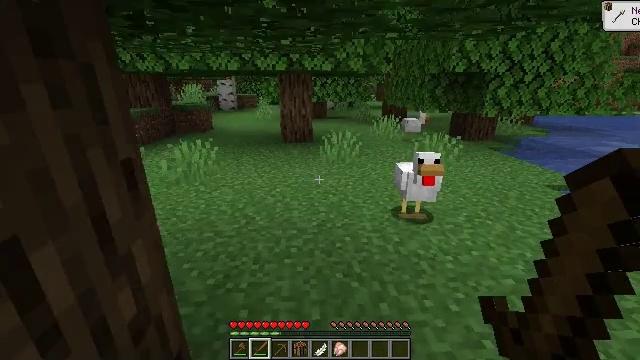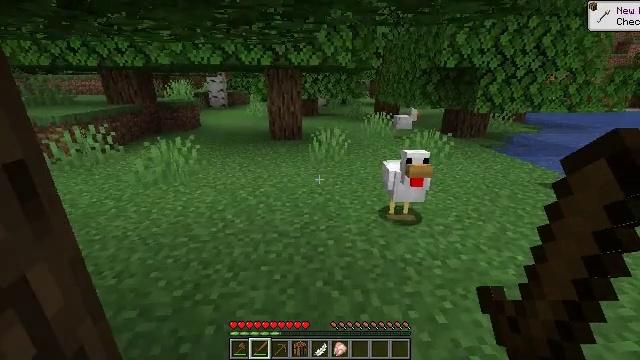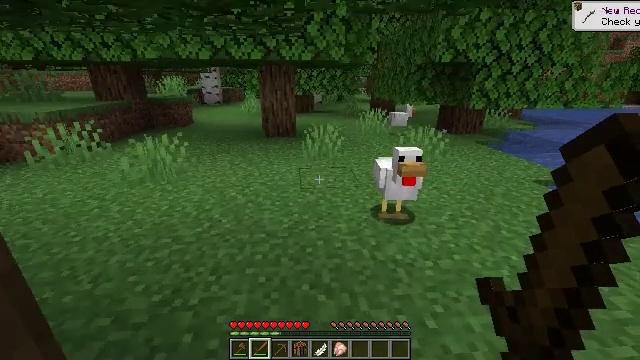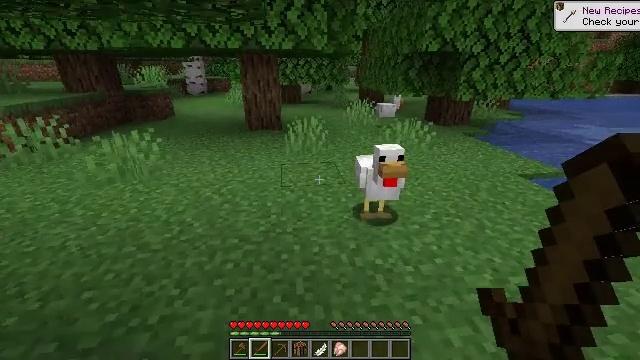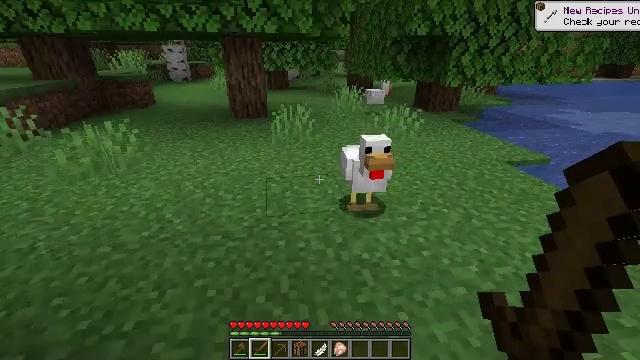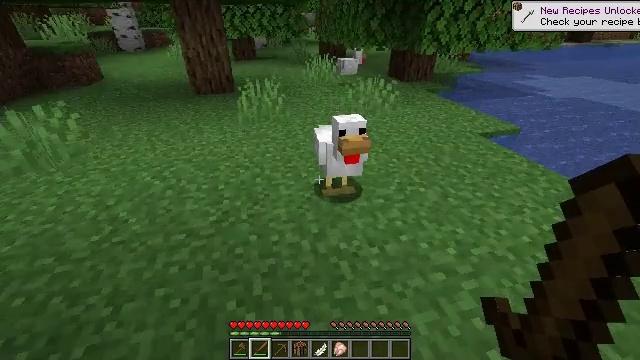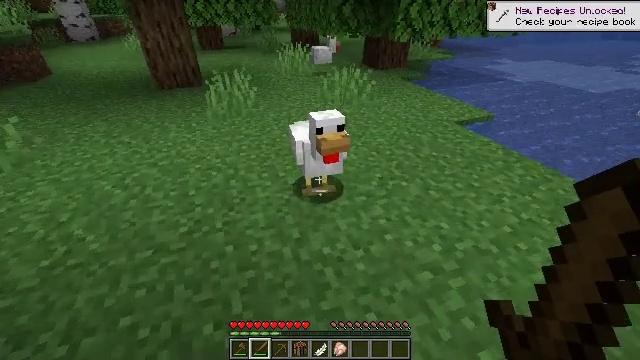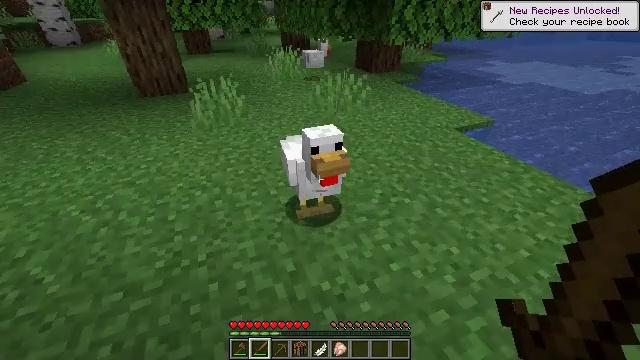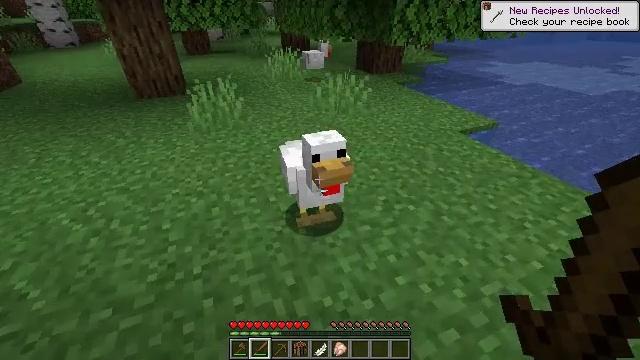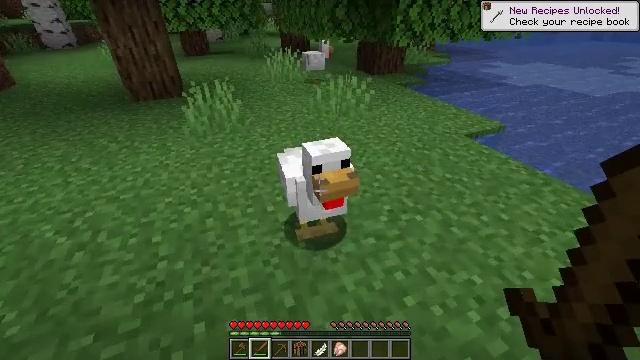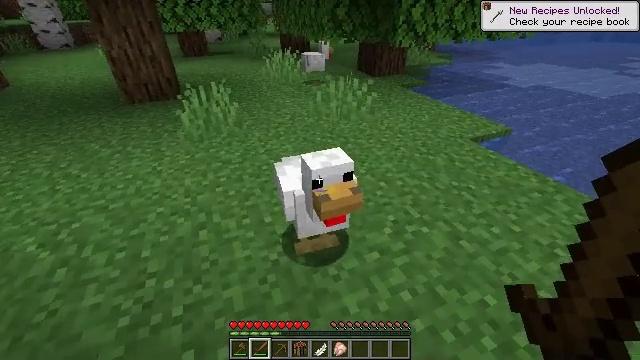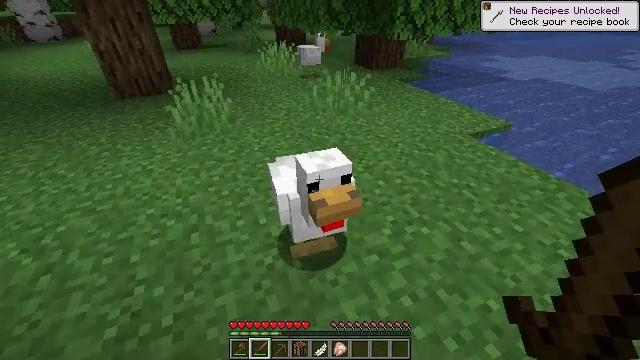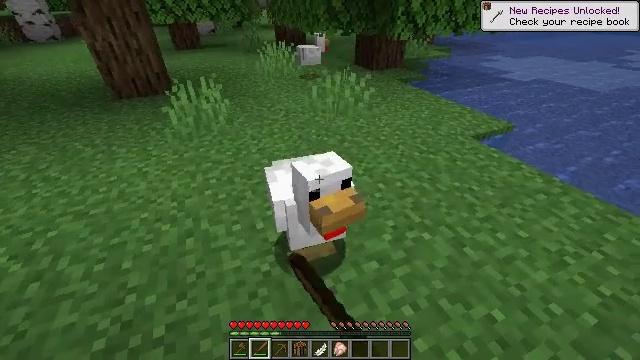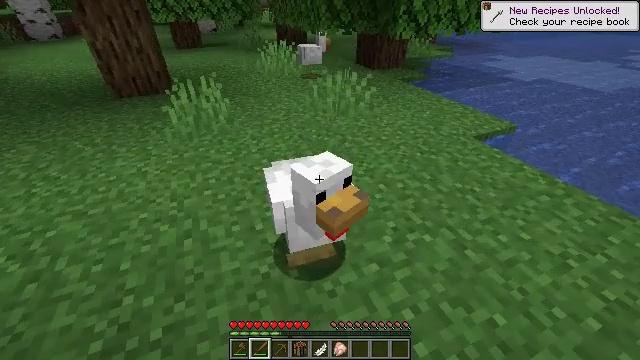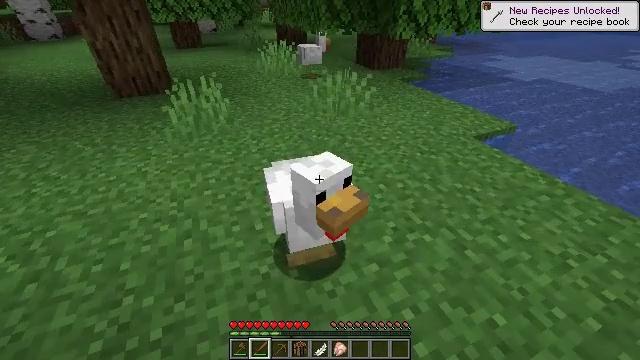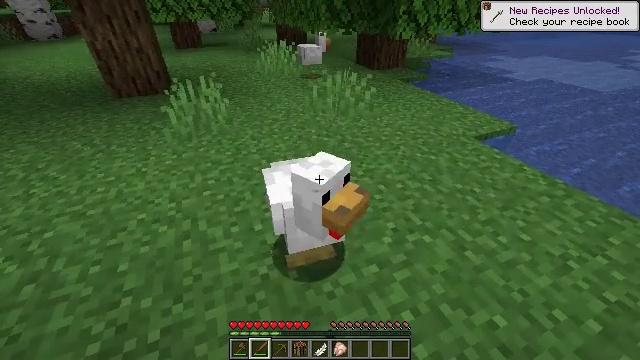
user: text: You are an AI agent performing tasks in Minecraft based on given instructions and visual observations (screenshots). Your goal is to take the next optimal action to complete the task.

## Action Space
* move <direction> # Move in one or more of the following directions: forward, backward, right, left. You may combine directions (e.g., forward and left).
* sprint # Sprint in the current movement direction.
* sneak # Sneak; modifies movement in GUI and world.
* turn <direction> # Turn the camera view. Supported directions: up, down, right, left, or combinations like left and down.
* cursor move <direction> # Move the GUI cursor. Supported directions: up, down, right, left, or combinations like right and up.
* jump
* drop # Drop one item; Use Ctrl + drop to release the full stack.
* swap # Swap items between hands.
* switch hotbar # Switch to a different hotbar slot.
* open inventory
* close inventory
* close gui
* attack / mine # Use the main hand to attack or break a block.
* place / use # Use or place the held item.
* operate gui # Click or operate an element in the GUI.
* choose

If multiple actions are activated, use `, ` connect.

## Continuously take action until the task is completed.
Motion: motion action
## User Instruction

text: Hunt a chicken.
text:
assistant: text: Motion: move forward and move right, turn right
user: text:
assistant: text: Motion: move forward and move right
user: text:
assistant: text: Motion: move forward and move right, turn right and down
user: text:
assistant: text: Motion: move forward, turn right and down
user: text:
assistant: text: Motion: move forward, turn right and down
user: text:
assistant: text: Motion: move forward, turn right and down
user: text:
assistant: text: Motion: move forward, turn right
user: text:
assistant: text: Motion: move forward
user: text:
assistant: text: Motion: move forward
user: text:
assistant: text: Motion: no_op
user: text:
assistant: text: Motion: turn down, attack / mine
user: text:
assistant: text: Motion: attack / mine
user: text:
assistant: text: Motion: attack / mine
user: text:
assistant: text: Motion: no_op
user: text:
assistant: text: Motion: no_op
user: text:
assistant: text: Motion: no_op
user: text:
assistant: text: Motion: no_op
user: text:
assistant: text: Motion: no_op
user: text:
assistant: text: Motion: no_op
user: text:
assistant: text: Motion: no_op
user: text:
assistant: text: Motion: turn left
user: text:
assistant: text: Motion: no_op
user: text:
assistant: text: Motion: move forward
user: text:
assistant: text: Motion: move forward
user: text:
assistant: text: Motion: move forward
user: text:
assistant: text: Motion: move forward, turn left and up
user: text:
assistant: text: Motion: move forward, turn left and up
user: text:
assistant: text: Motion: move forward, turn left and up
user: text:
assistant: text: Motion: move forward, turn up
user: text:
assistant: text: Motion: move forward